Question: I need to be able to push to a repository but using the code-review feature. To push I am using tortoisegit for this, when pushing to master I get this error:
ssh://myusername@myorganization:29418/project
! [remote rejected] master -> master (can not update the reference as a fast forward)
error: failed to push some refs to ssh://myusername@myorganization:29418/project
The only way I am able to push is by adding the Push permission to the group but this bypasses the code-review. How can I set up Gerrit so that it allows me to push for review?
I wasn't the person who set this up so I am having problems to understand the required permissions, I have read the ACL documentation of Gerrit but I don't have clear what I have to do.

Thanks in advance!
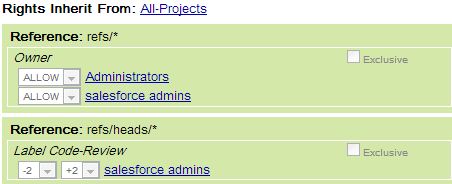
Answer: Your permissions are probably right, but you should push to refs/for/master instead of master. For example,
'''
git push ssh://myusername@myorganization:29418/project HEAD:refs/for/master
'''